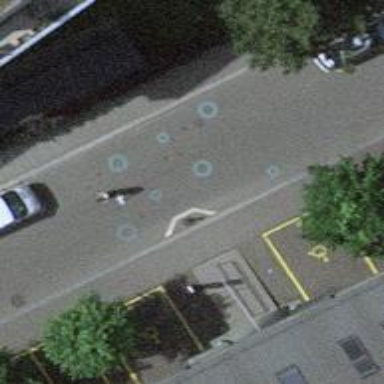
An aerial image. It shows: Traffic calming feature called choker.